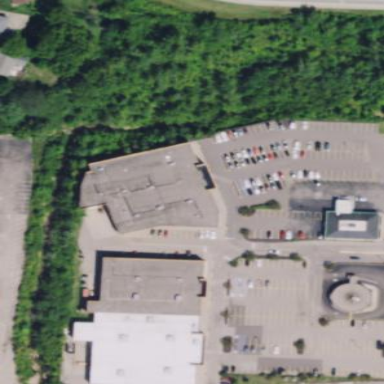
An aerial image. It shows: Fitness center building.